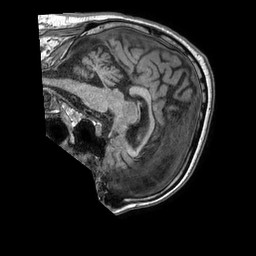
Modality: T1w
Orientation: sagittal
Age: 74
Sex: male
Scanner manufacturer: philips
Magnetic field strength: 1.5 T
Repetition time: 0.00755 s
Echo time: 0.003426 s